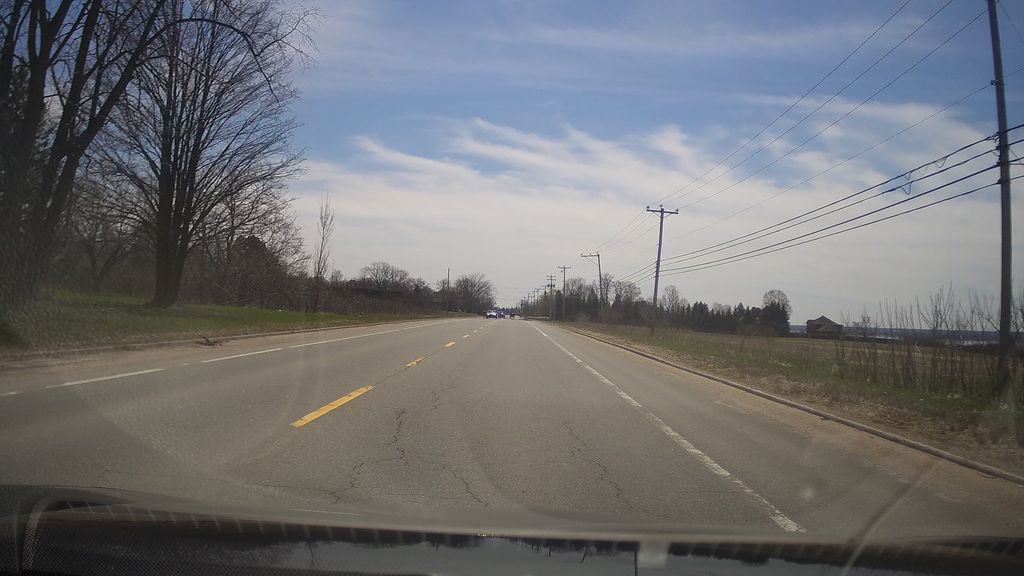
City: ottawa-gatineau